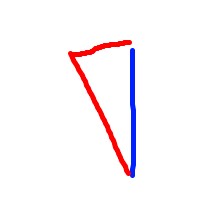
Shape: triangle